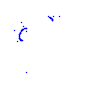
Particle: proton